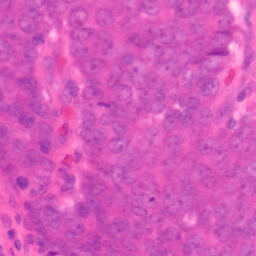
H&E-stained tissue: Colon